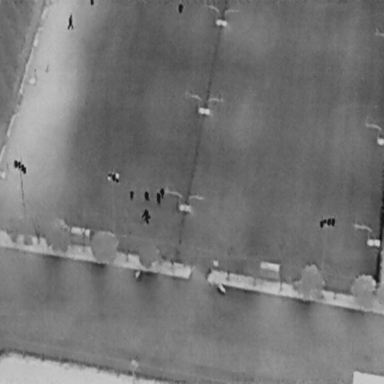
There are nine People in the infrared image.